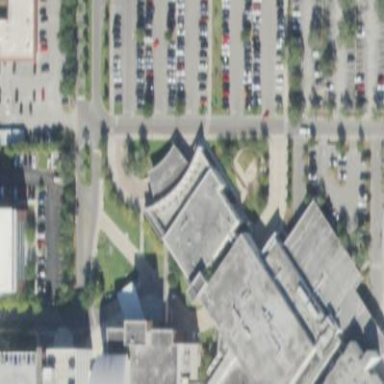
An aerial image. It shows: Hospital building.